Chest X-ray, PA view. Patient: 30 years old, sex M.
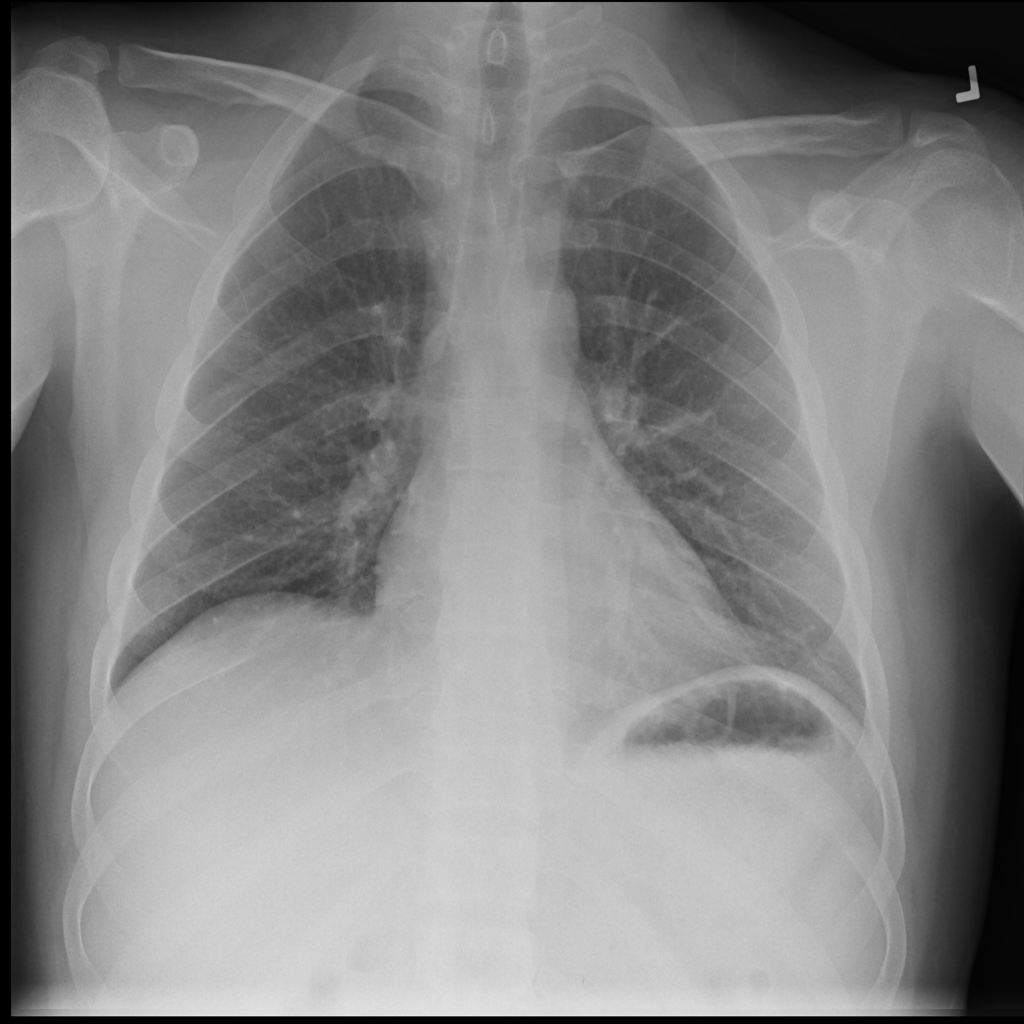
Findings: No Finding